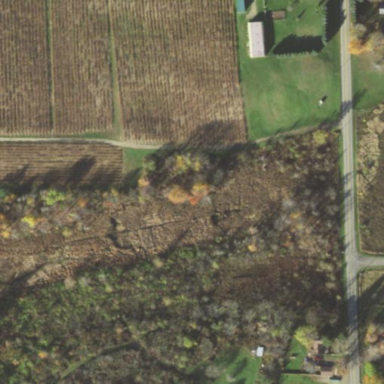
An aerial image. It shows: Farmland used for growing grapes.